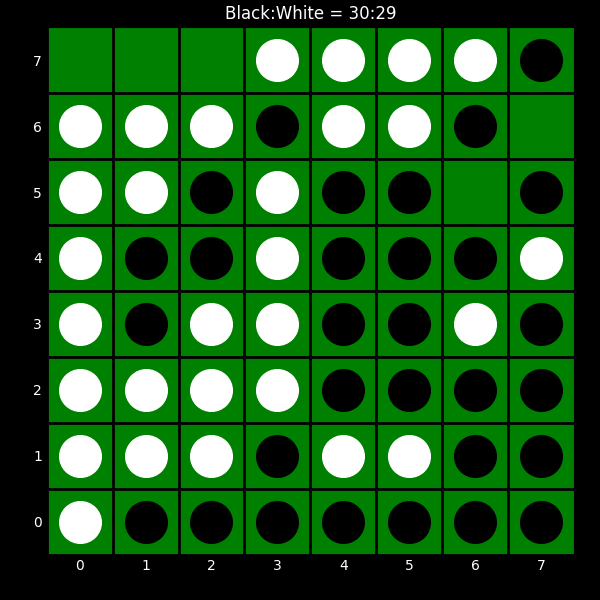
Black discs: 30
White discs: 29